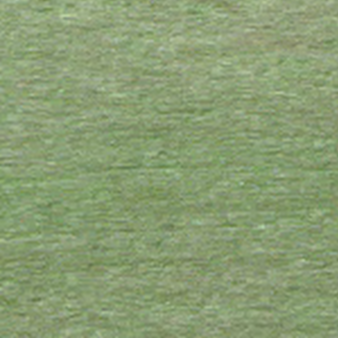
Label: other